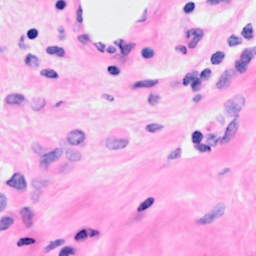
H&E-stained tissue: Breast